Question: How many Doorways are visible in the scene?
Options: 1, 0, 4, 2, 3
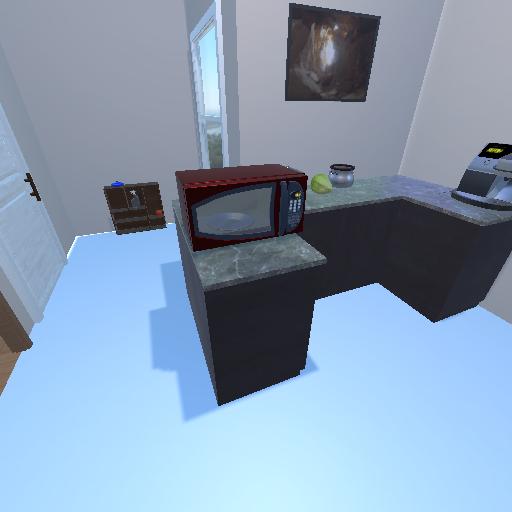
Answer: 1